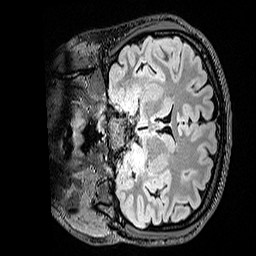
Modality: FLAIR
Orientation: coronal
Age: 22
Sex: female
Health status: healthy
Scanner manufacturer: siemens
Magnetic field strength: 3 T
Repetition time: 5 s
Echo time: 0.388 s